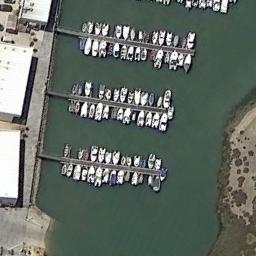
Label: harbor